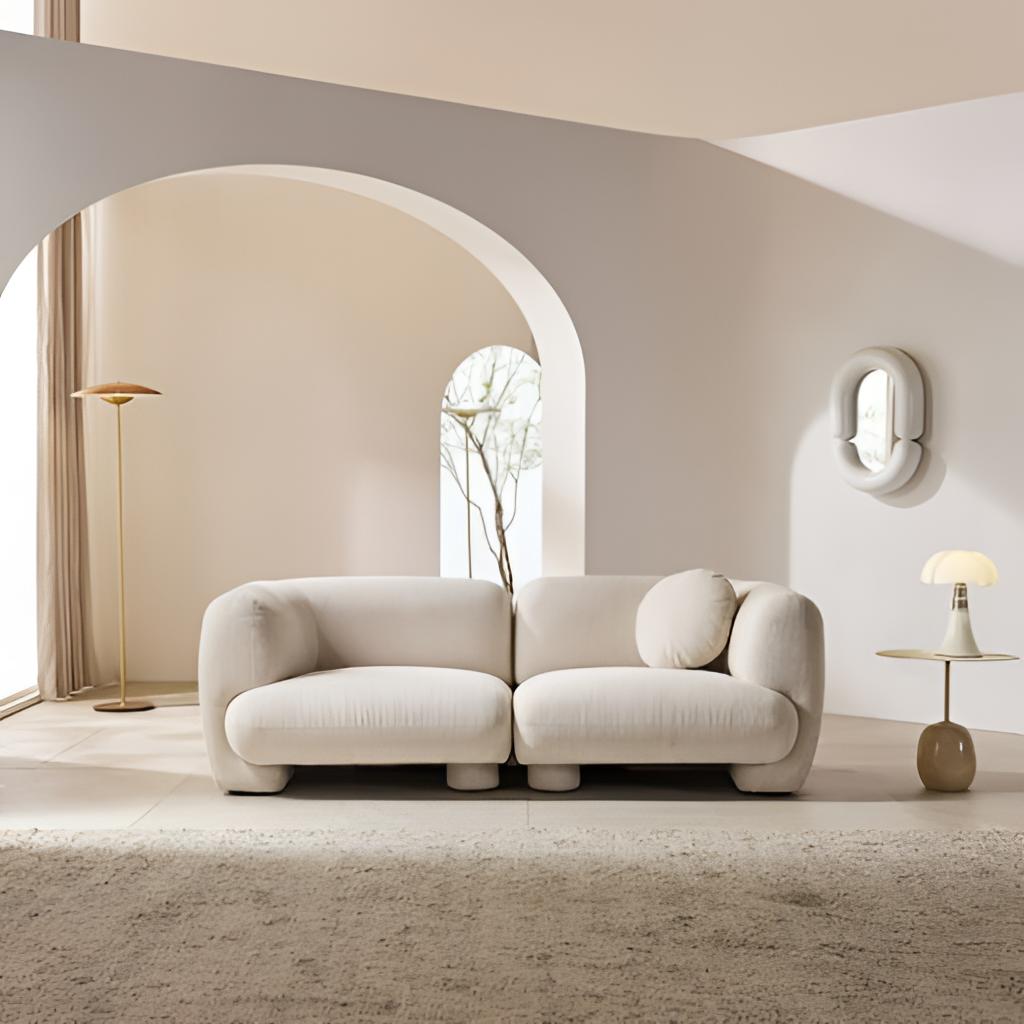
fabric sofa, living room, minimalist, beige and gray paint wallpaper, with vertical two tone pattern, tile flooring, with large square pattern